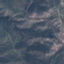
Land use / land cover class: HerbaceousVegetation